Question: Forgive me if this is somewhat simple but I can't find any answers elsewhere
I have a largeish DataFrame of raw transactional data that I am breaking down to do aggregations by user.
my df looks like:
'''
transid, userid, catname, amount, date, origin
1, id1, cat1, 300, 01/03/2014, cc
2, id1, cat1, 200, 02/03/2014, cc
3, id1, cat2, 250, 01/03/2014, ca
4, id2, cat1, 130, 01/03/2014, cc
5, id2, cat2, 150, 01/03/2014, cc
'''
circa 1million trans records with 115k users
I am creating a wide table with metrics of aggregations with date and userid the index.
'''
date, userid, countoftrans, sumtrans
01/03/2014, id1, 3, 750,
'''
Now, I am happily doing this but find when I am getting to doing the category slicing it is getting very manual.
I am creating series and then merging them back into a data frame but I am doing named slicing which is a) manual and b) is slow
'''
#take a slice from the df
cat1 = df[df.catname == "cat1"]
#group the slice by user
cat1out = cft.groupby(cft.userid)
#then do calc on series
cat1count = cat1.transid.count()
'''
Edit: The result set needs to be in the form of 1 line user id with a wide set of columns e.g.

So while the Groupby aggregate does indeed organize my data logically its how I want (I just don't quite get GroupbyObjects aswell)
I have 12 parent categories and then between 3-5 sub categories and will have to do this across all so would like a succinct way to do this.
I have tried to do a for loop on distinct cat names and then insert the item. That didn't really work but is there a more pandithic(?) way
Thanks
Rob
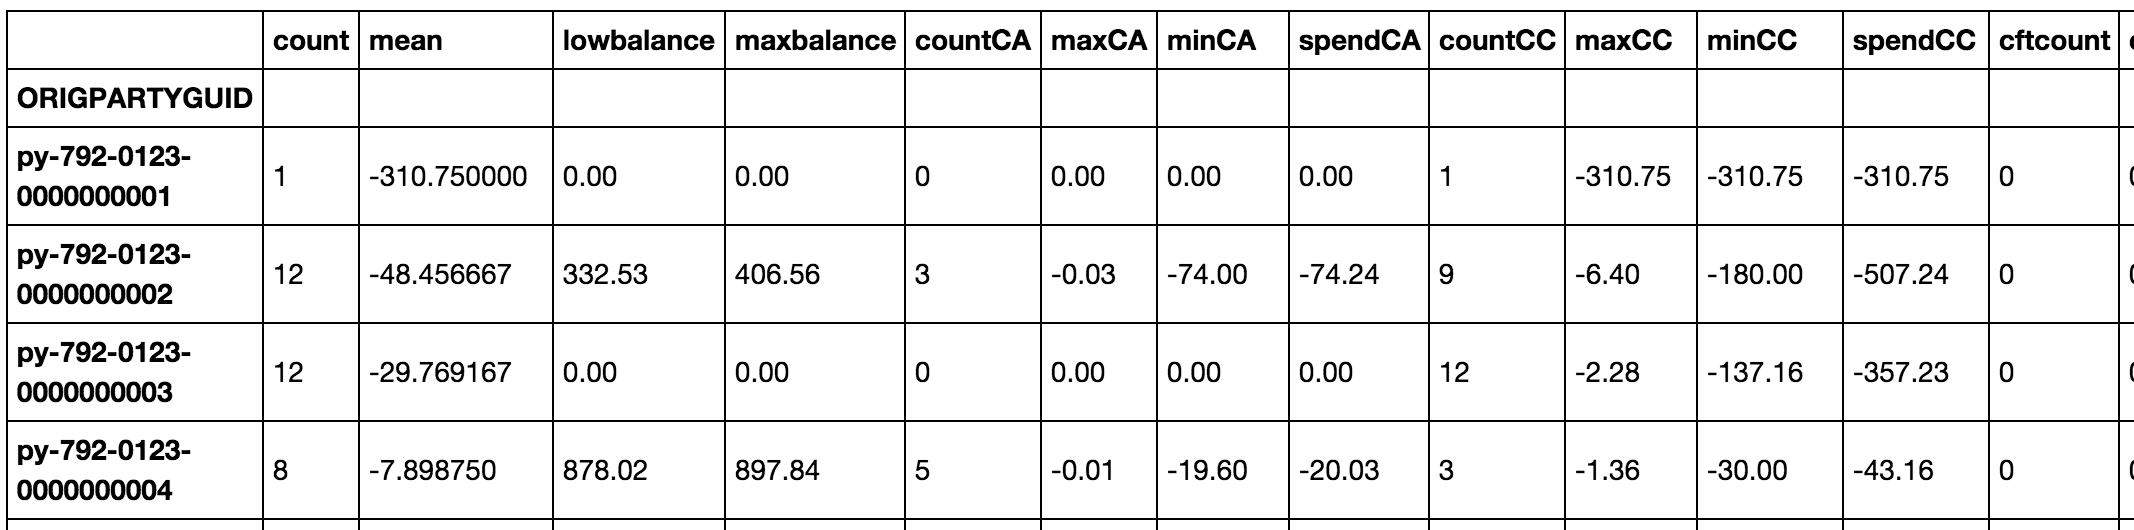
Answer: If I understand your desired output correctly, this should do the trick. (Not sure why you are slicing by category first, but you can always add it to the groupby list.
'''
df.groupby(['date','userid'])['amount'].agg([sum,len])
'''
EDIT:
After seeing your comment and your edits to the question, I understand that what you want is one row per user id, and for each transaction category, several columns with summary statistics. So the row for user101 will have number of cat1 transactions, sum of cat1 transactions, number of cat2 transactions, sum of cat2 transactions, etc. Right?
In that case, here's what you want:
'''
grouped = df.groupby(['userid','catname'])
aggregated = grouped['amount'].agg([len,sum])
result = aggregated.unstack('catname')
'''
This will give you the dataframe you want, albeit with a hierarchical column index. If you don't like it, <URL> should set you on the way to collapsing that index.